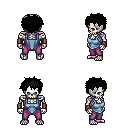
a pixel art fantasy rpg character, male body template, skeleton, blue vest, magenta pants, black bedhead hairstyle, leather bracers, four views (front, back, left, right), 2x2 character sprite sheet, small pixel art, hard edges, no anti-aliasing